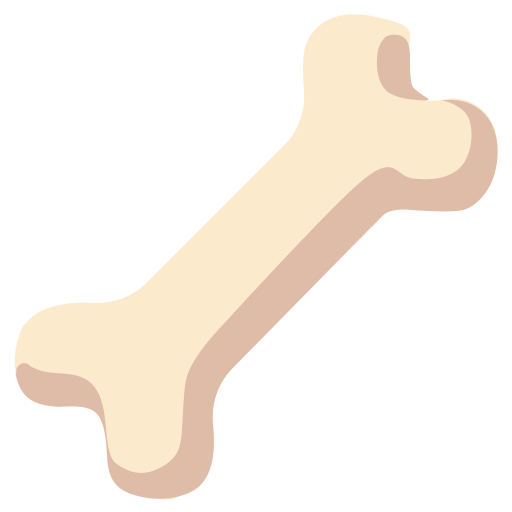
Emoji: 🦴